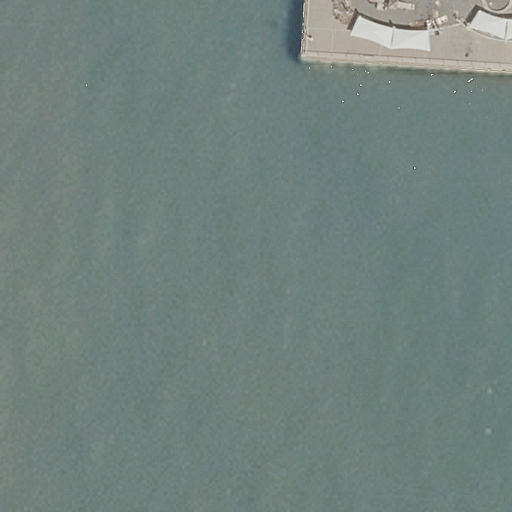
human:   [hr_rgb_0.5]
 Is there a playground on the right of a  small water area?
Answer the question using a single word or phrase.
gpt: no

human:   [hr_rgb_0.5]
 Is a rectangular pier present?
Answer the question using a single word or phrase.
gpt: yes

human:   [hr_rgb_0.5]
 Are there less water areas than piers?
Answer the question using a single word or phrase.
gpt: no

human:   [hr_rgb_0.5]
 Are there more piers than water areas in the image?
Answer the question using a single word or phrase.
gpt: no

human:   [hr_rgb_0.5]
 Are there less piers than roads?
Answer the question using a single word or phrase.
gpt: no

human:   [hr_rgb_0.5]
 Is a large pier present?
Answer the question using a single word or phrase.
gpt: no

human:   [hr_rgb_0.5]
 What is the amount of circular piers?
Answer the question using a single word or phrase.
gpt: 0

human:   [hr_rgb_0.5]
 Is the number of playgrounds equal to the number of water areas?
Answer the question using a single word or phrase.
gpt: yes

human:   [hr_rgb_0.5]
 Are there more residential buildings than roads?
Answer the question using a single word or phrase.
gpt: no

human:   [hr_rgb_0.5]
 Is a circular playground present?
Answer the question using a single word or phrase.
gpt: no

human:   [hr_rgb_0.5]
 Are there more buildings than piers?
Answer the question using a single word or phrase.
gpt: no

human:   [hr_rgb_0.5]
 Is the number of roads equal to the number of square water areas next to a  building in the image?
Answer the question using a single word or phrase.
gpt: no

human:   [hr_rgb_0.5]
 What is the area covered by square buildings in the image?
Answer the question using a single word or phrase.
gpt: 0m2

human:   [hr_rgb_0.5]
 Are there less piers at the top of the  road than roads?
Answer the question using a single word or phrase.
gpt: yes

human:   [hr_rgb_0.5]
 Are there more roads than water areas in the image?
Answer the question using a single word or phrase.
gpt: no

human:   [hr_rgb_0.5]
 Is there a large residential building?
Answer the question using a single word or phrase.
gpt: no

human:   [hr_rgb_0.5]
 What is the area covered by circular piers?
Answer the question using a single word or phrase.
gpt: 0m2

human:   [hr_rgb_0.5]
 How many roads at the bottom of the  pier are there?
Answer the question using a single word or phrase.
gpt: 0

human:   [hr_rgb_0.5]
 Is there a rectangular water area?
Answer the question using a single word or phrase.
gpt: yes

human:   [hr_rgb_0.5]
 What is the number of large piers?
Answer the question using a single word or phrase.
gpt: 0

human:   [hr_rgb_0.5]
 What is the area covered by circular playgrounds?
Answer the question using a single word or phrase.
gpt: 0m2

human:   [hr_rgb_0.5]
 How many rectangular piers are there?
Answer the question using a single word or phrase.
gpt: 1

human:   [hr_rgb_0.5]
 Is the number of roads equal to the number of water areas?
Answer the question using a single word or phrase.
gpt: yes

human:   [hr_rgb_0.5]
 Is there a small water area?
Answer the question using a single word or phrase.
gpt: no

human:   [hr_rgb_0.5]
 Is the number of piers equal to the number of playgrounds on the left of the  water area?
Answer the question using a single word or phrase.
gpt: no

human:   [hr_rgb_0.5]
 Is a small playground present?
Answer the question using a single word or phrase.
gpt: no

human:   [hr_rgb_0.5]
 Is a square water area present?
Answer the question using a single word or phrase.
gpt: no

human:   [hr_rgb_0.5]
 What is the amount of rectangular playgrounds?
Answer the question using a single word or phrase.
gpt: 1

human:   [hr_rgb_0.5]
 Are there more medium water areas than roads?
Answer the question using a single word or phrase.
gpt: no

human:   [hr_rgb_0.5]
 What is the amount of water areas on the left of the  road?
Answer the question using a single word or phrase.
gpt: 0

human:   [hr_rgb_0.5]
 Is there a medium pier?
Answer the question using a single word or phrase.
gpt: yes

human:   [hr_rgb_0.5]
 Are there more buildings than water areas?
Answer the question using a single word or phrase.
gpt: no

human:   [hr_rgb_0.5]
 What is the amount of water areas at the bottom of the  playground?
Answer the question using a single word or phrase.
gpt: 0

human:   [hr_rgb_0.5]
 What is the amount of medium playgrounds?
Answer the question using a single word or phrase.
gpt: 1

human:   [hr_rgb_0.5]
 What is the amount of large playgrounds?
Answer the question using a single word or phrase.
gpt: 0

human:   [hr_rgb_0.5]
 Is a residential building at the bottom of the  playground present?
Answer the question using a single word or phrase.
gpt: no